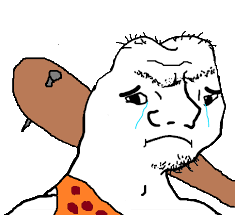
Label: 5_Grug